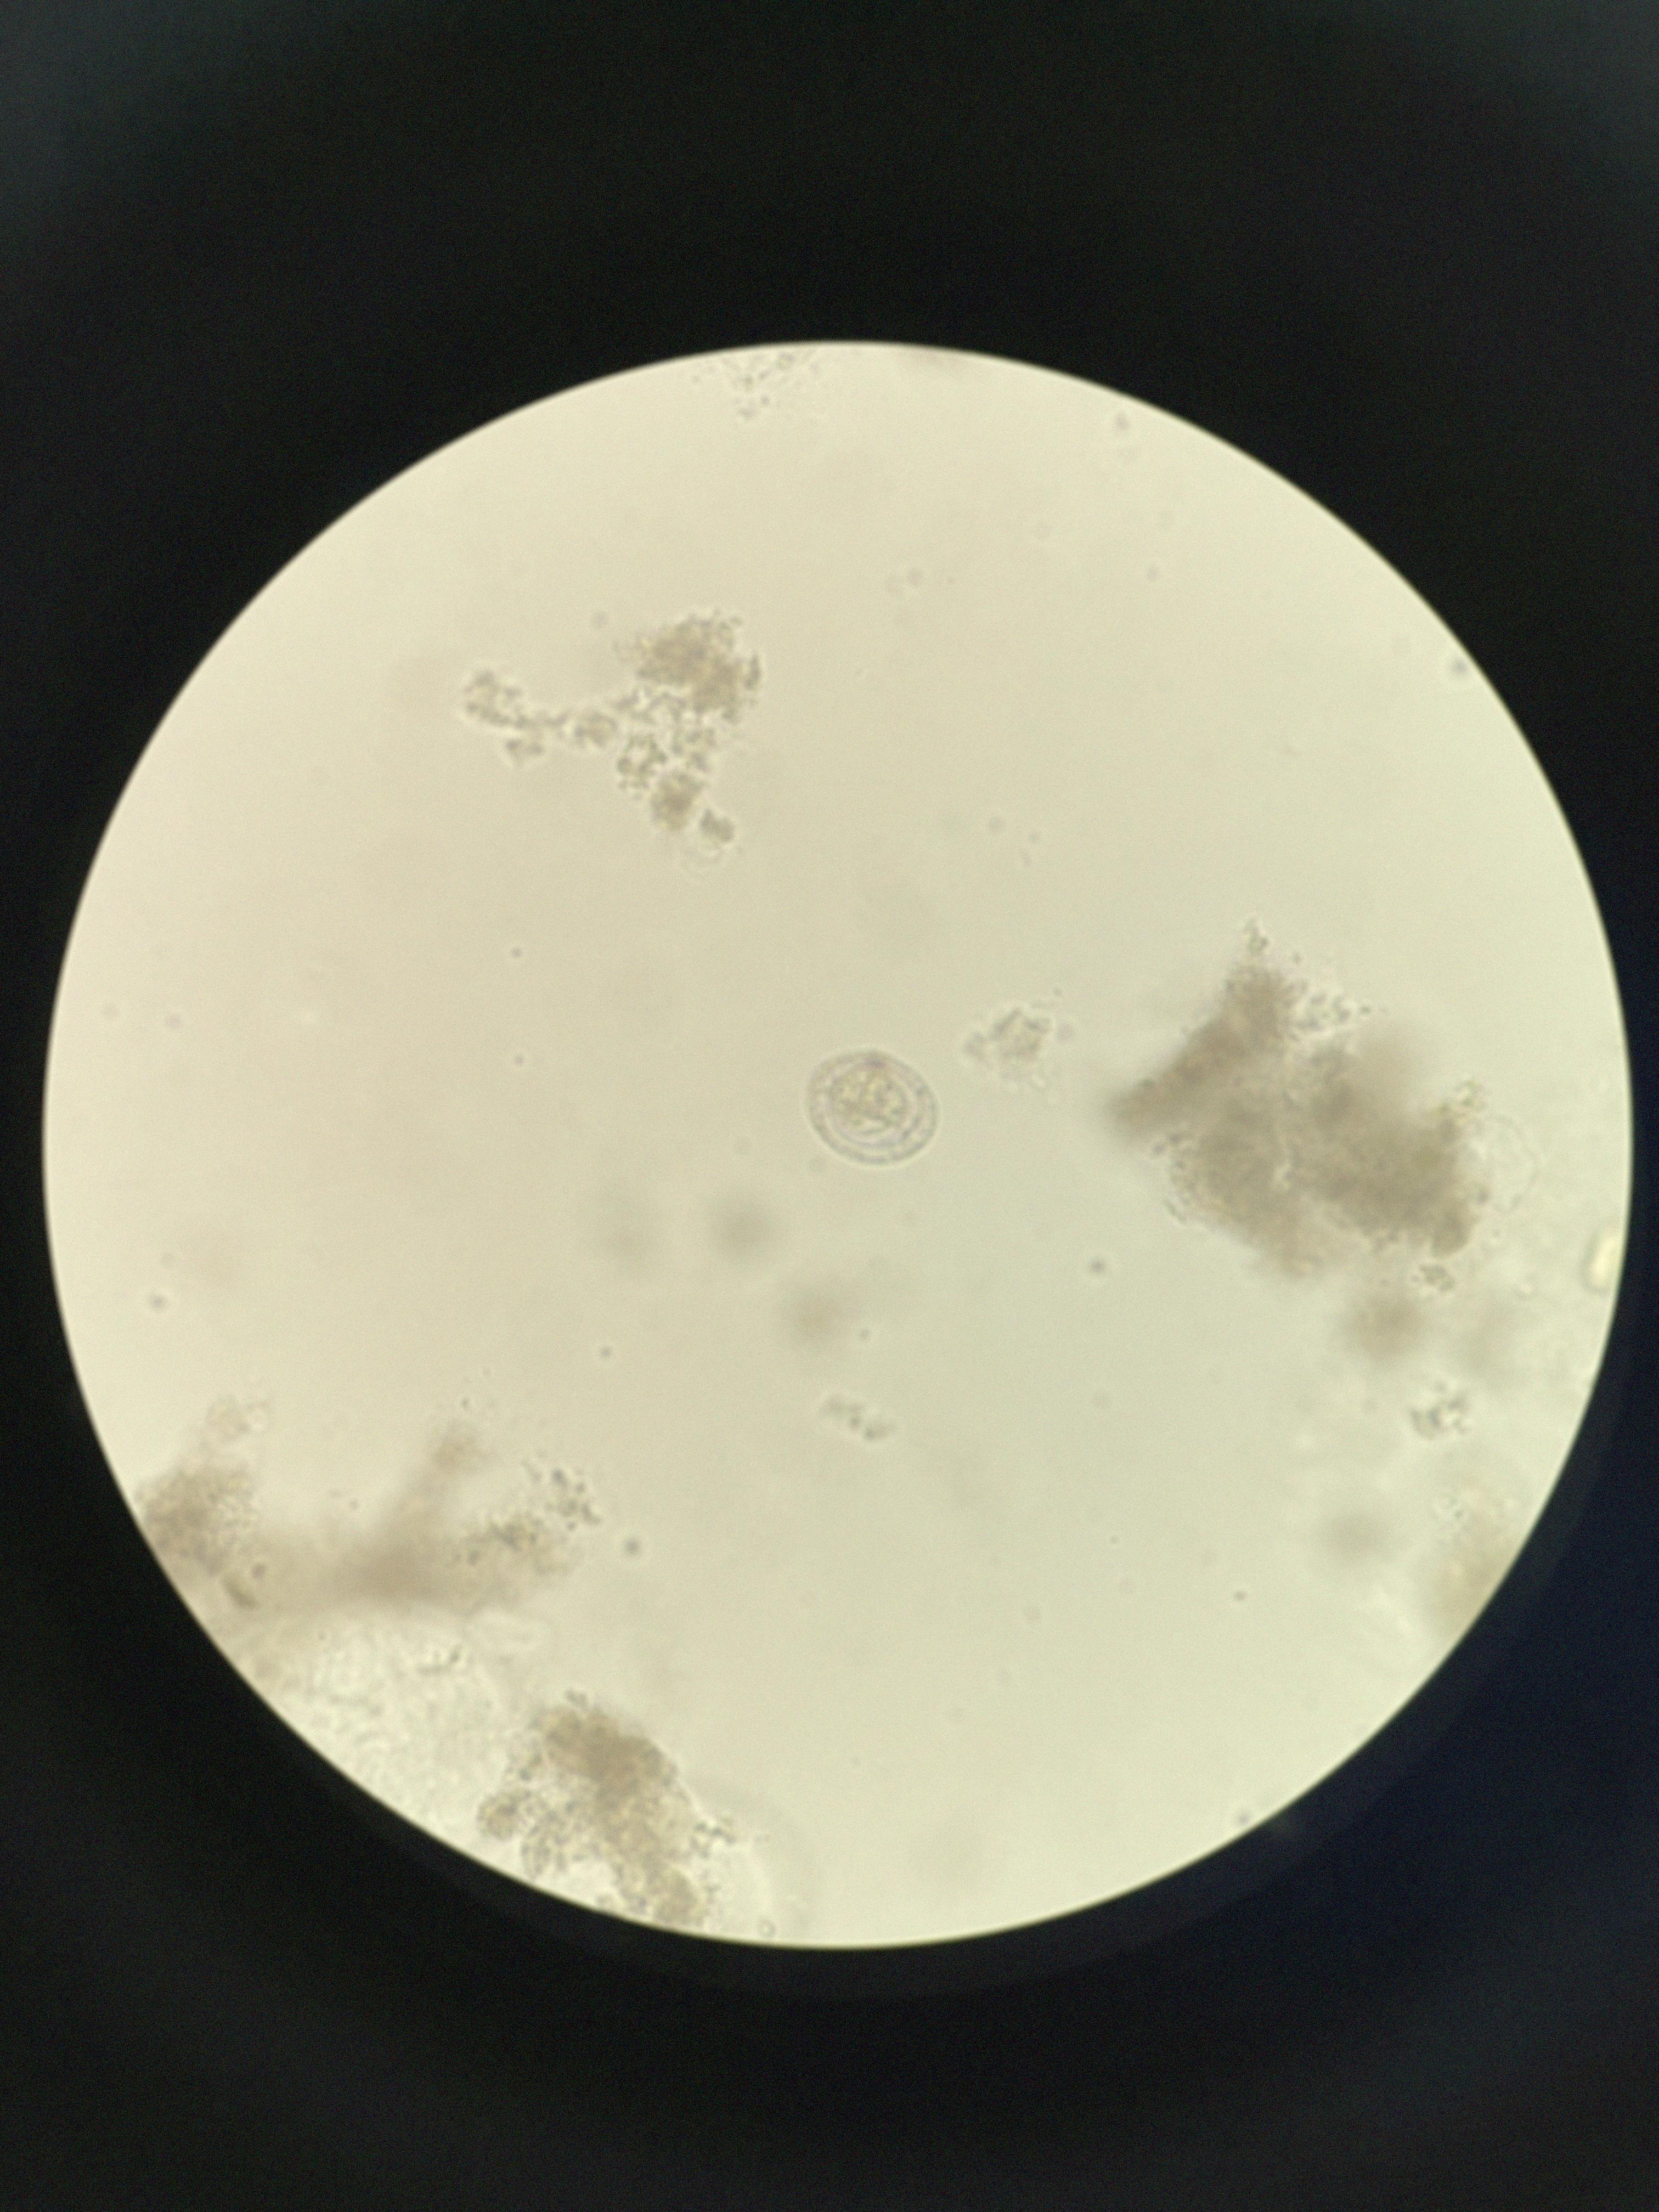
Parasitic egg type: Hymenolepis nana